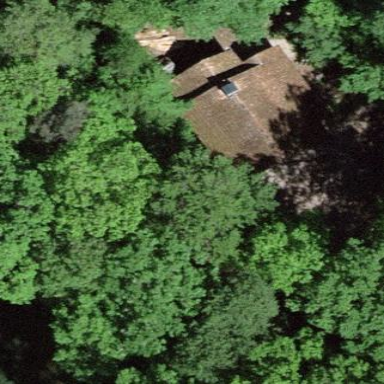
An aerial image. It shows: Shelter with picnic shelter type. The shelter has walls.